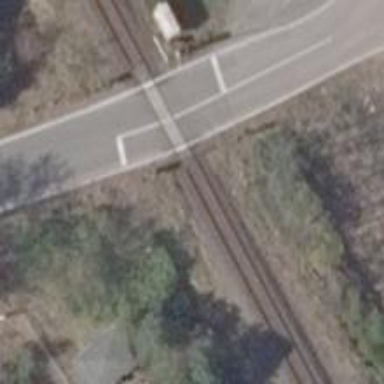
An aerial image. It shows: Level crossing along the railway.